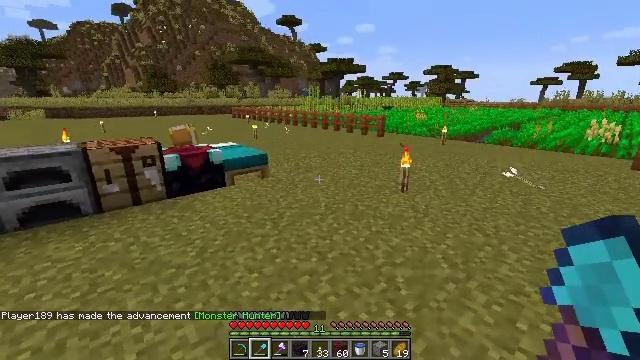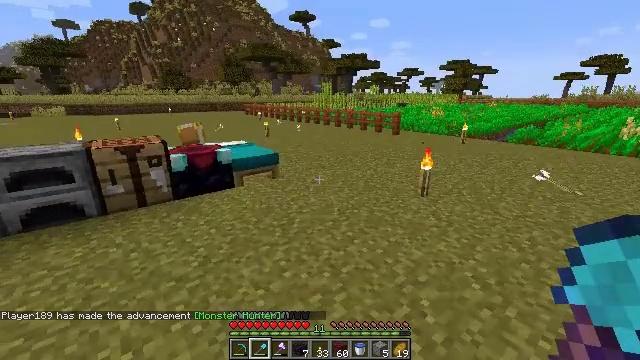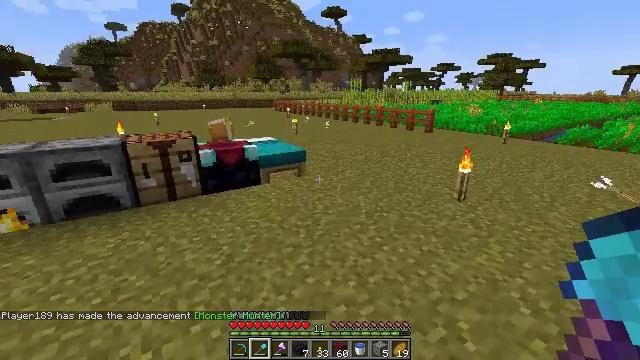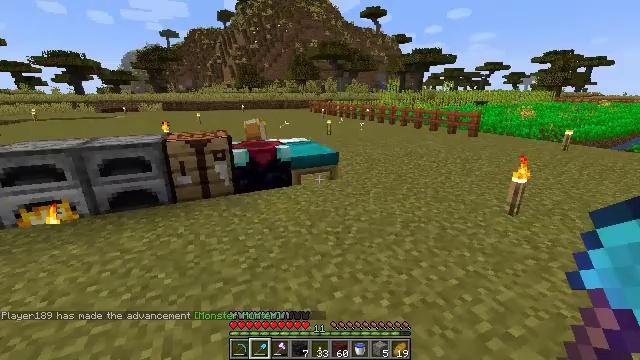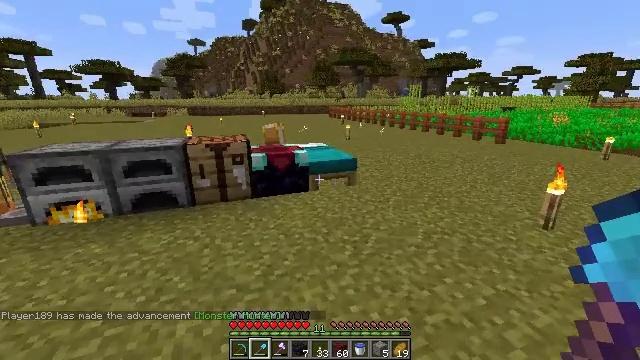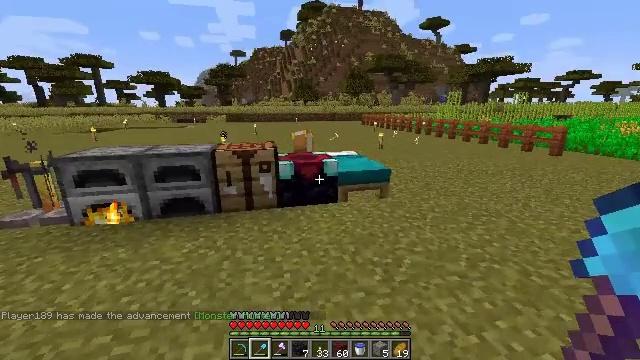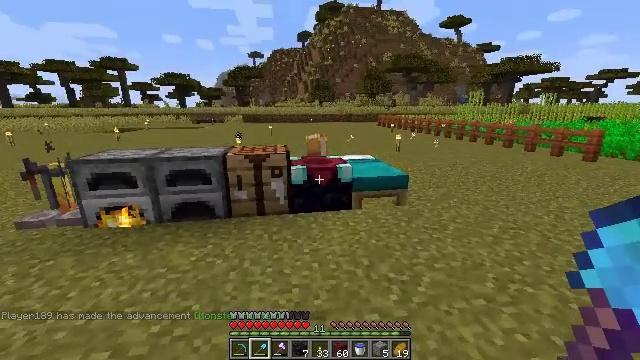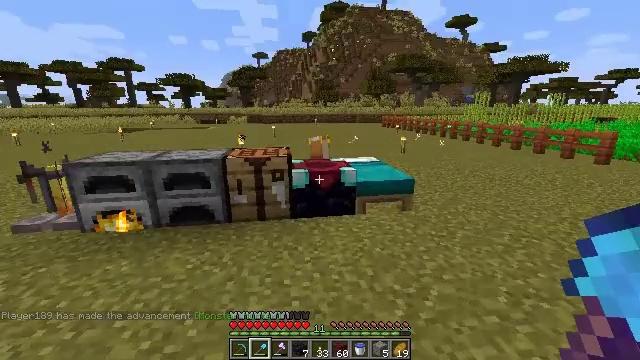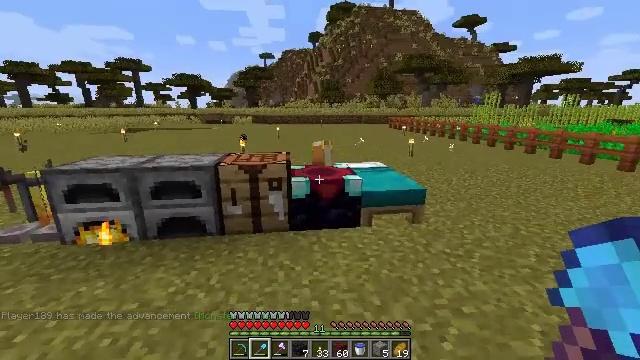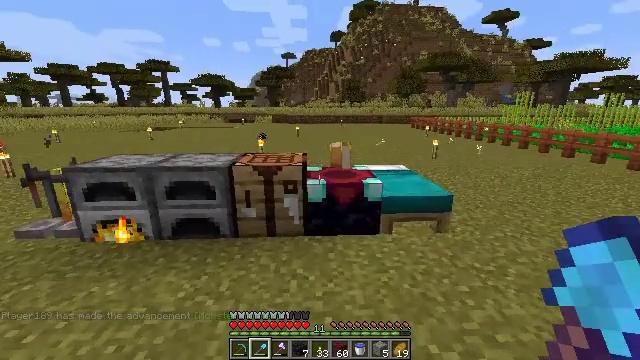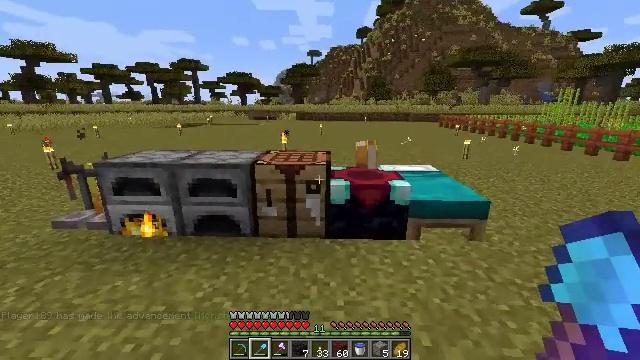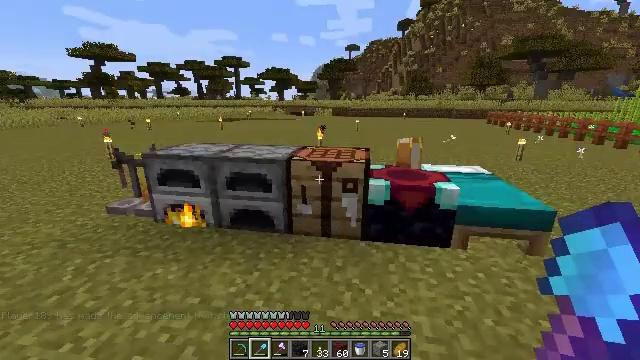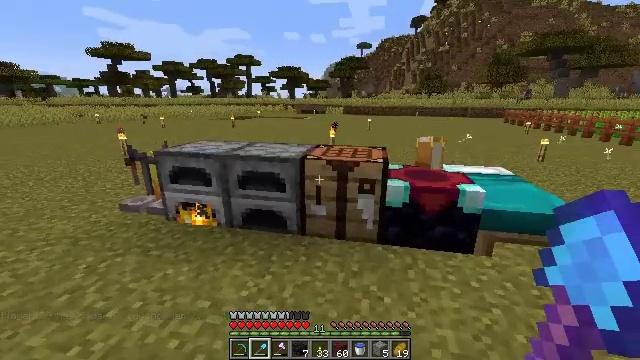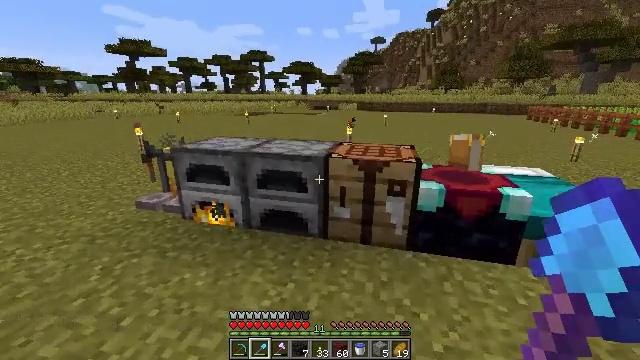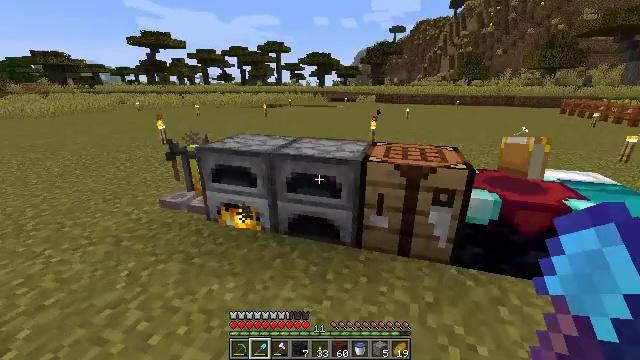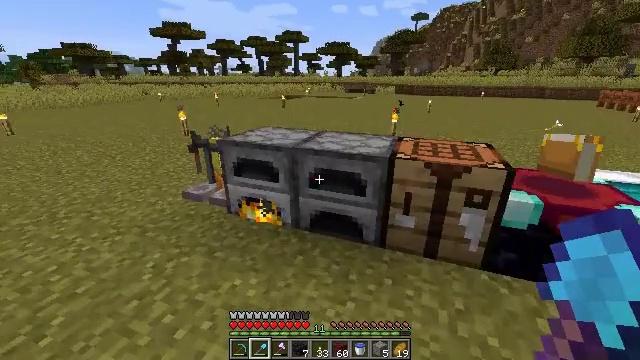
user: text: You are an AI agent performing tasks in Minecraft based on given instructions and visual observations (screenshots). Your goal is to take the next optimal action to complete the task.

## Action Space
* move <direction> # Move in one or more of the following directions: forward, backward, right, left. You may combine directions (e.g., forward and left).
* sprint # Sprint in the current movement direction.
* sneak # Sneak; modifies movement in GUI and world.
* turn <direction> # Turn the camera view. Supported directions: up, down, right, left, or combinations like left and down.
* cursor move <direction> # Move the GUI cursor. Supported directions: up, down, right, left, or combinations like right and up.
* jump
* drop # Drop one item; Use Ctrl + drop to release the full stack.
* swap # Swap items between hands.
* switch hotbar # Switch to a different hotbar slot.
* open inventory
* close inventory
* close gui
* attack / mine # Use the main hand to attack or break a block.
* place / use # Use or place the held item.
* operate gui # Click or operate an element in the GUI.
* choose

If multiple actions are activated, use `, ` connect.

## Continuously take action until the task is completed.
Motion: motion action
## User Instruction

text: Break the sugar cane.
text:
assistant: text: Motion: move forward, turn left
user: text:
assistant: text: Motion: move forward, turn left
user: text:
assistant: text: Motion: move forward, turn left
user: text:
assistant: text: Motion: move forward, turn left and up
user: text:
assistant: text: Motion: move forward, turn left and up
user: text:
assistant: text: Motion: move forward, turn left
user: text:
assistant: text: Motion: move forward
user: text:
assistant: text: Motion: move forward, turn left
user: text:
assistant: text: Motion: move forward, turn left
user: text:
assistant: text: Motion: move forward and move left, turn left
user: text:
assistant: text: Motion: move forward and move left, turn left and down
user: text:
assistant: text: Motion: move forward and move left, turn left
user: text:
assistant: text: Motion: move forward and move left, turn left
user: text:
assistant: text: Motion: move forward and move left, turn left and down
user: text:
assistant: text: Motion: move forward and move left, turn left and down
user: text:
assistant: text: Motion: move forward and move left, turn left and down
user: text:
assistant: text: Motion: move forward and move left
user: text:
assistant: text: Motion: move forward and move left
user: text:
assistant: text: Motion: move forward
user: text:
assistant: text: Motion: no_op
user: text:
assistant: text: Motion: no_op
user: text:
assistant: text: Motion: turn right
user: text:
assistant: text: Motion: turn right
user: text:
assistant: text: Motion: no_op
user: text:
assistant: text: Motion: use / place
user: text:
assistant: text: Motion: use / place
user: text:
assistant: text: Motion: use / place
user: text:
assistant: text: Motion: no_op
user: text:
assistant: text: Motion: no_op
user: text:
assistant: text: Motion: open gui